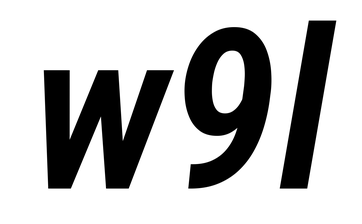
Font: Roboto-Italic_Condensed_SemiBold_Italic